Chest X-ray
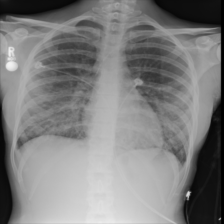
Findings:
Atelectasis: negative
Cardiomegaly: negative
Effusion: negative
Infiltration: positive
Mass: negative
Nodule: negative
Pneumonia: negative
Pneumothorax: negative
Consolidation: negative
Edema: negative
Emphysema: negative
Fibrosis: negative
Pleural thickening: negative
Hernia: negative